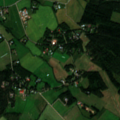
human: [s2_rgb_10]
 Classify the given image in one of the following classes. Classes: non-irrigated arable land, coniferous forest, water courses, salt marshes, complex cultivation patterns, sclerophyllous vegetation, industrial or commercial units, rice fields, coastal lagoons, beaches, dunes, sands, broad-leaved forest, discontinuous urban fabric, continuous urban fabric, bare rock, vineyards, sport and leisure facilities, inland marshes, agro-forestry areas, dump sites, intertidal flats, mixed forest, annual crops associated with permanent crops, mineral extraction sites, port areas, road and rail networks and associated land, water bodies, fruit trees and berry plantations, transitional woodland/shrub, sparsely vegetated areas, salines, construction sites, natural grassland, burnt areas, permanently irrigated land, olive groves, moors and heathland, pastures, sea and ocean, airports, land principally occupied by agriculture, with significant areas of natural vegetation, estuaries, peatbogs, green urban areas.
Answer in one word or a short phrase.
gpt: discontinuous urban fabric, non-irrigated arable land, land principally occupied by agriculture, with significant areas of natural vegetation, mixed forest